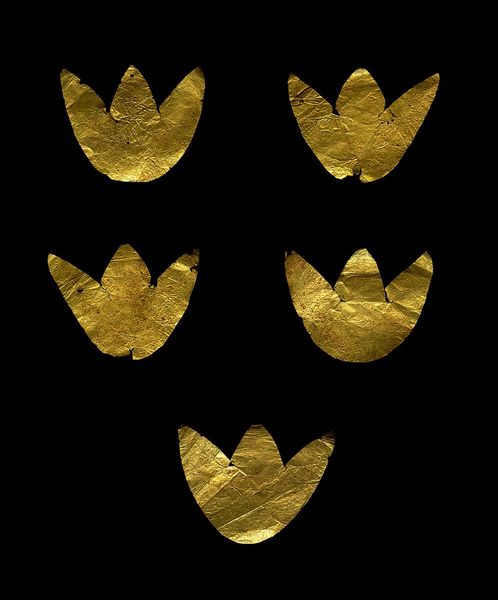
Standort: Hamburg
Institution: Museum für Kunst und Gewerbe Hamburg
Schlagwörter: schmuck, falten, kleidung, tod, fünf, gold, girlande, füße, papier, tulpen, kranz, beerdigung, geschmiedet, kronen, knicke, blattgold, bestattung, trauerfeier, beisetzung, folie, frauenkleidung, damenbekleidung, totenfeier, pflanzenornamente, hessische systematik, körper, blätter, begräbnis, frühe kaiserzeit, prinzipat, körperschmuck, römisch, goldfolie